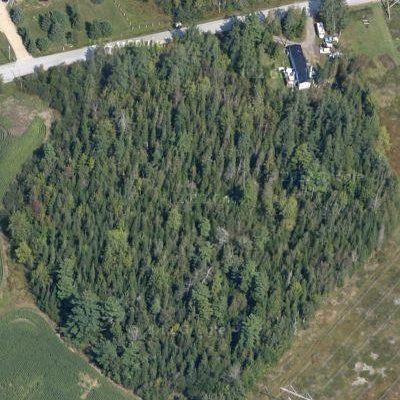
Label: eForest